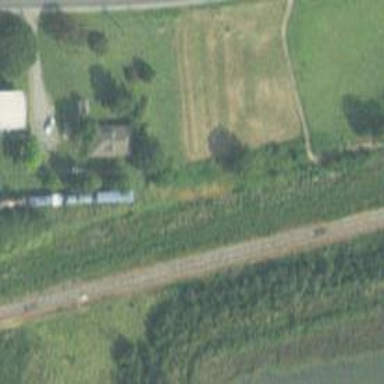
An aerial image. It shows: Unused railway yard.